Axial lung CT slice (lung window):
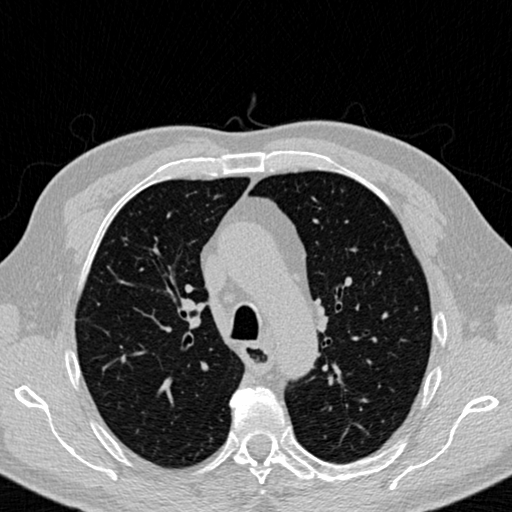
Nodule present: no